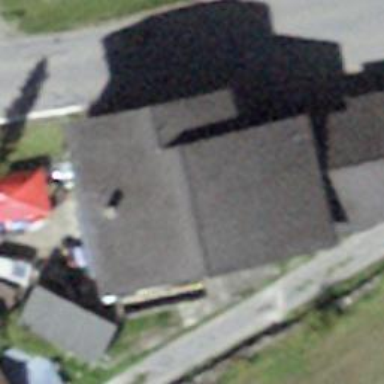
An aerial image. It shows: Café.